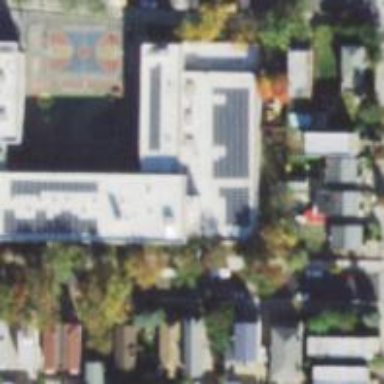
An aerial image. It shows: School building.